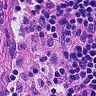
Metastatic tissue present: no